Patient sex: M
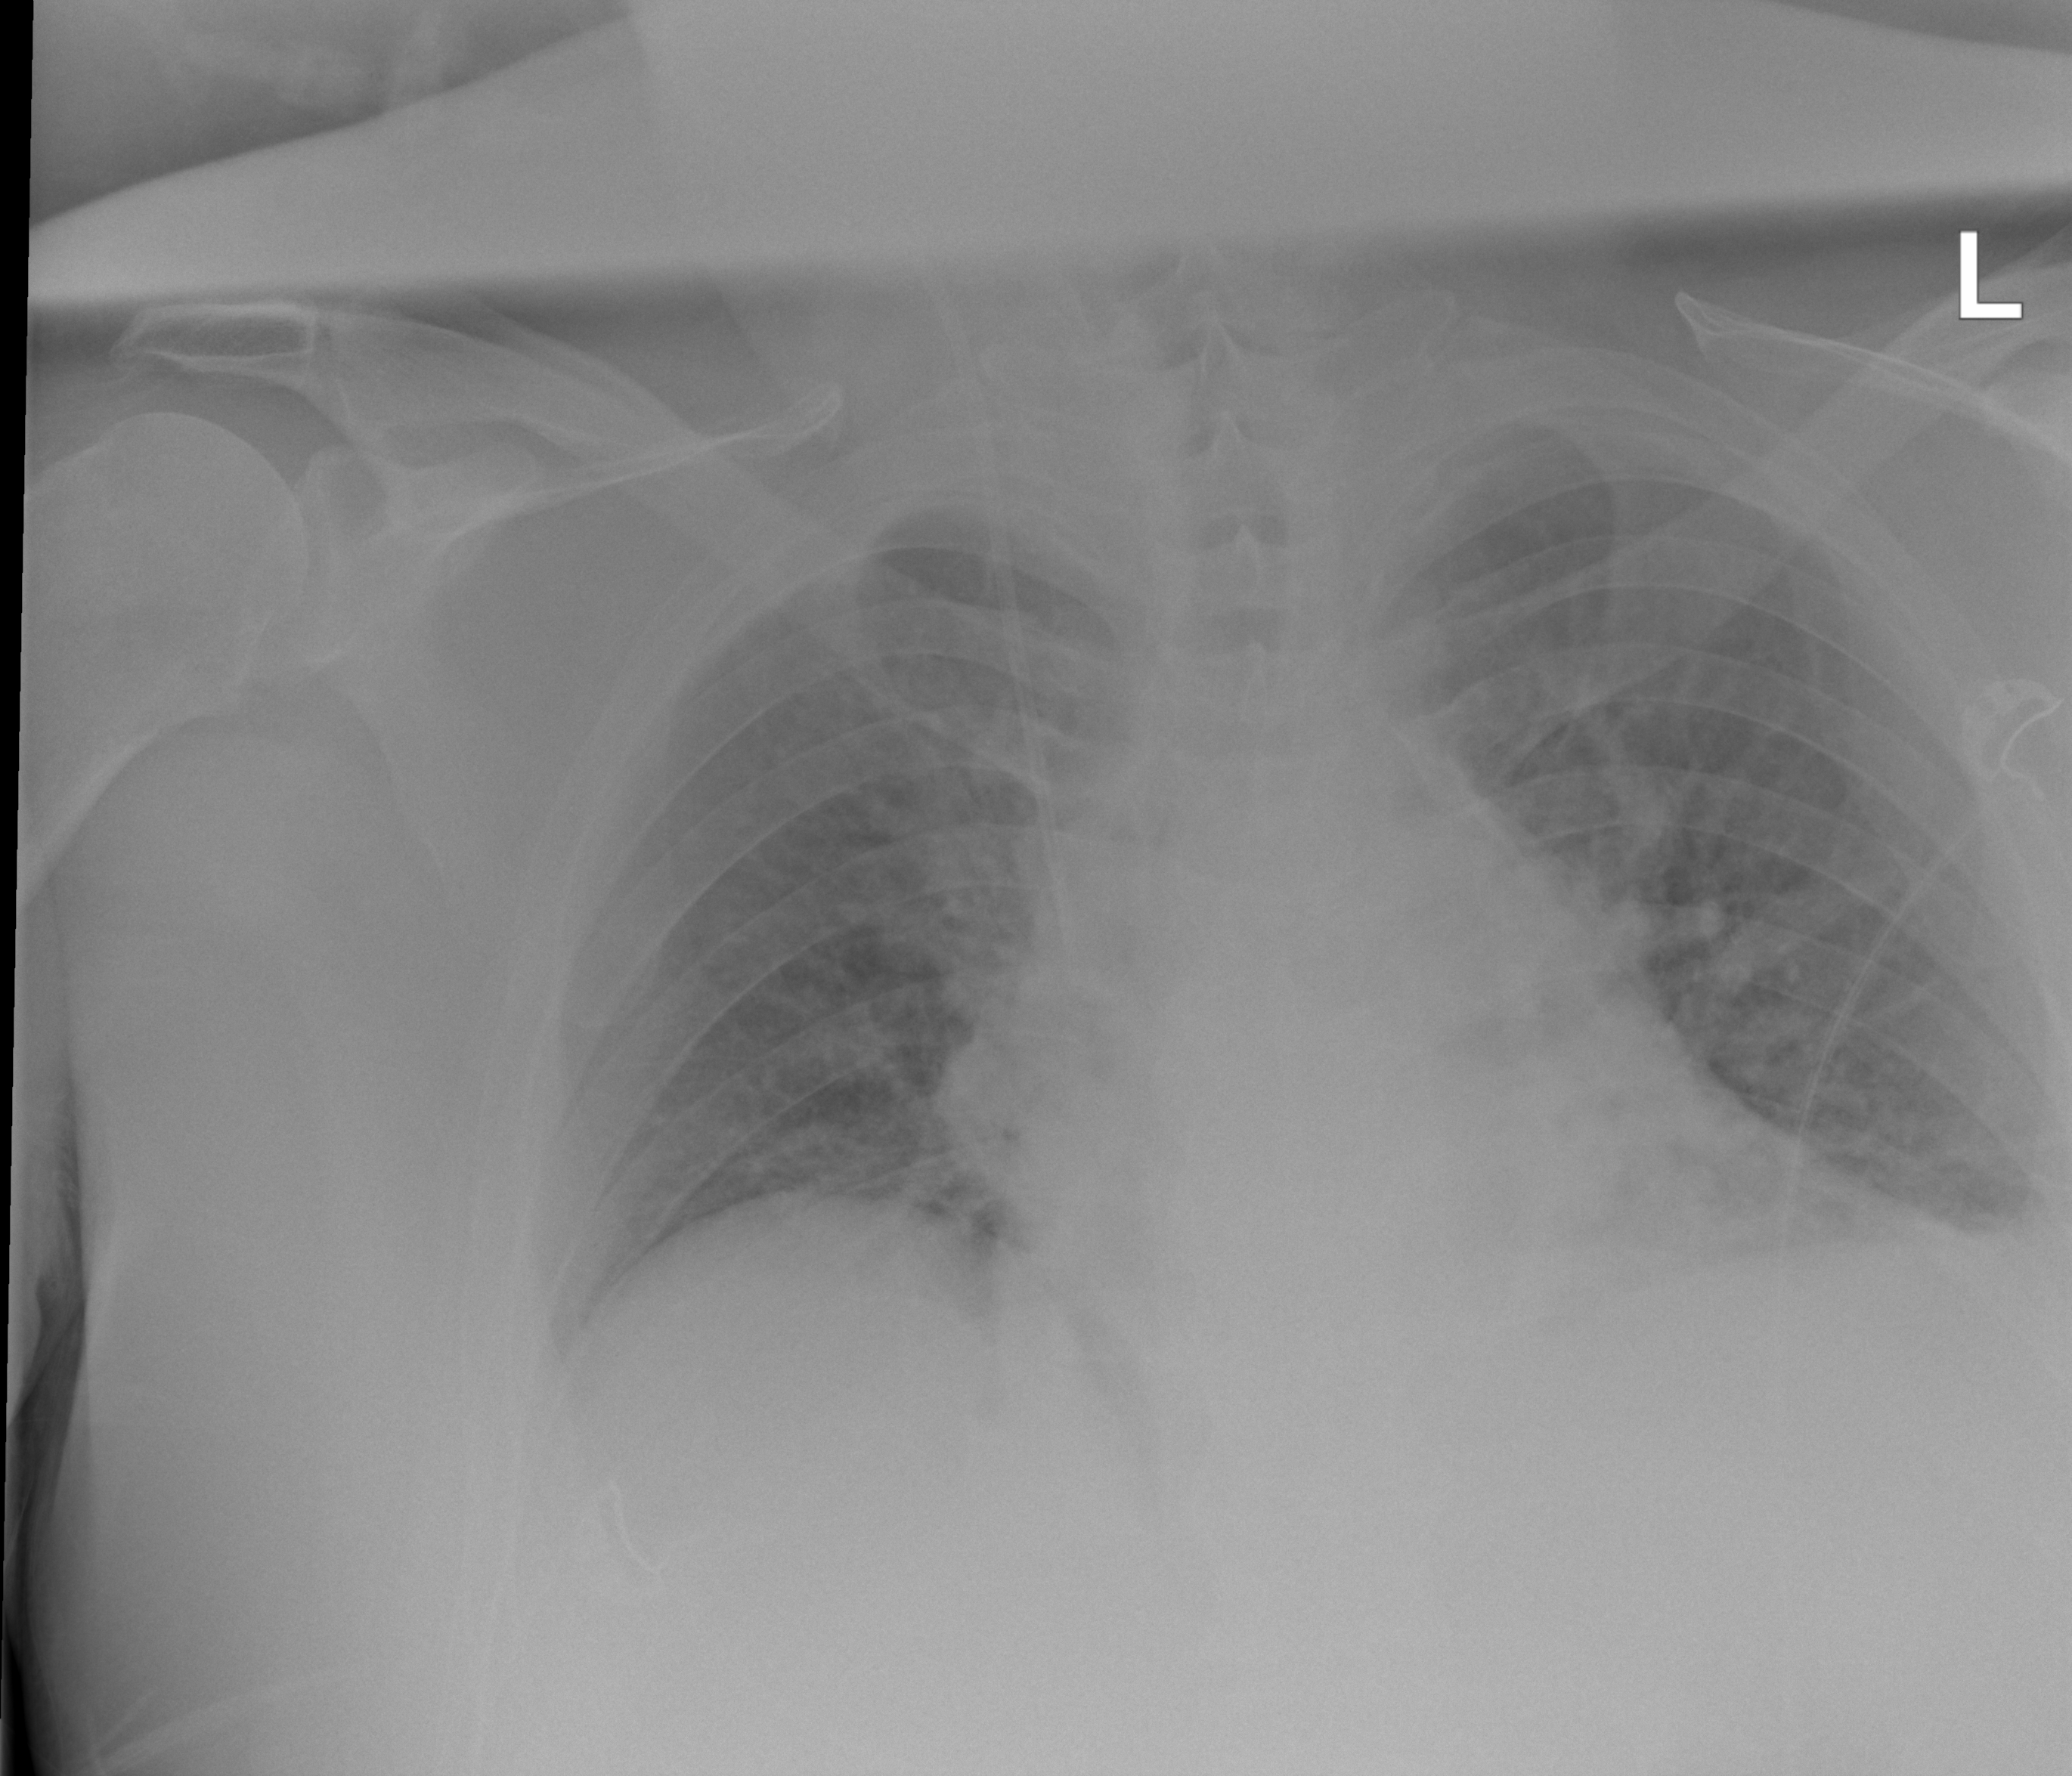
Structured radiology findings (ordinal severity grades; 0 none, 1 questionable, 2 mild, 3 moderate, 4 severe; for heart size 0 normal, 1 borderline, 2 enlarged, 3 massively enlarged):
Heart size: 1
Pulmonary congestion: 2
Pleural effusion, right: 0
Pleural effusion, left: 2
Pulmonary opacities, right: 0
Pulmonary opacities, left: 3
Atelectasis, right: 0
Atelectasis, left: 0